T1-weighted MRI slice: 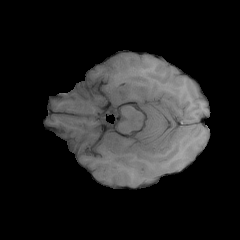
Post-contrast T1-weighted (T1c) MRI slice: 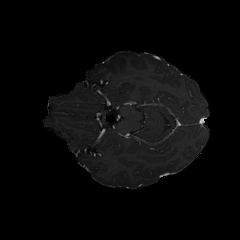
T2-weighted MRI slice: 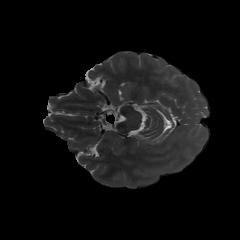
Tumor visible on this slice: no